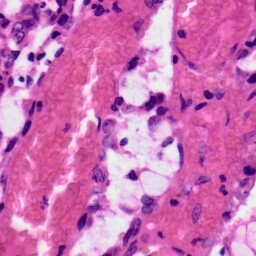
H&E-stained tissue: Colon